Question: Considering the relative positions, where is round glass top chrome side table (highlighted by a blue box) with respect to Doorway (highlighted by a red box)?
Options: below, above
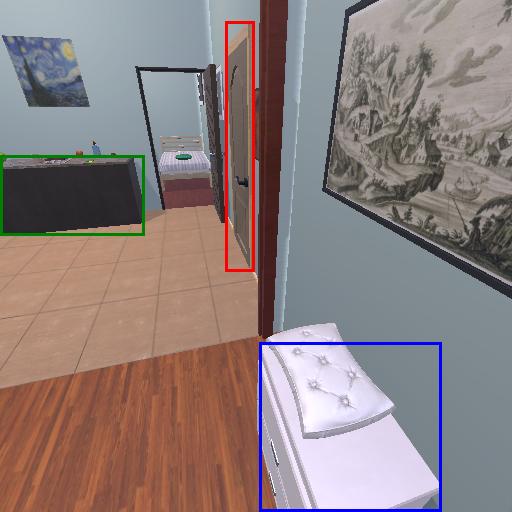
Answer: below